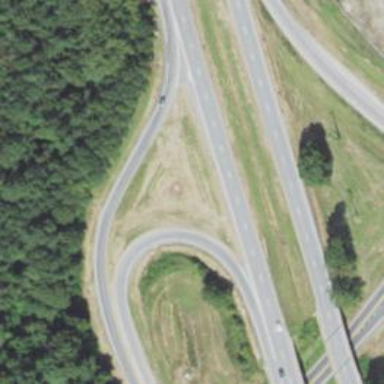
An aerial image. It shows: Trunk link highway.